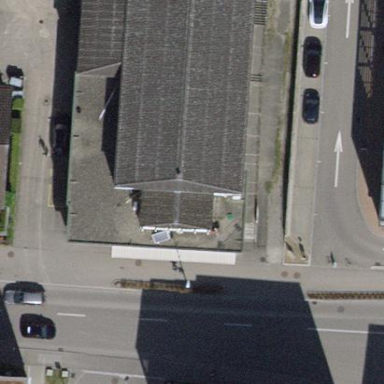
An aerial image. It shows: Cinema building.